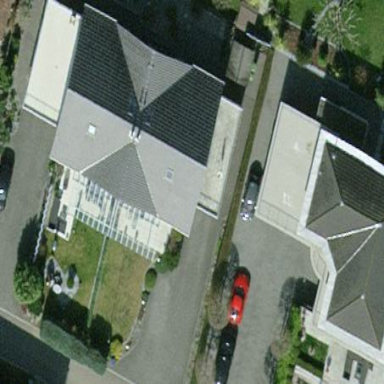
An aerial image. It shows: Semi-detached house.